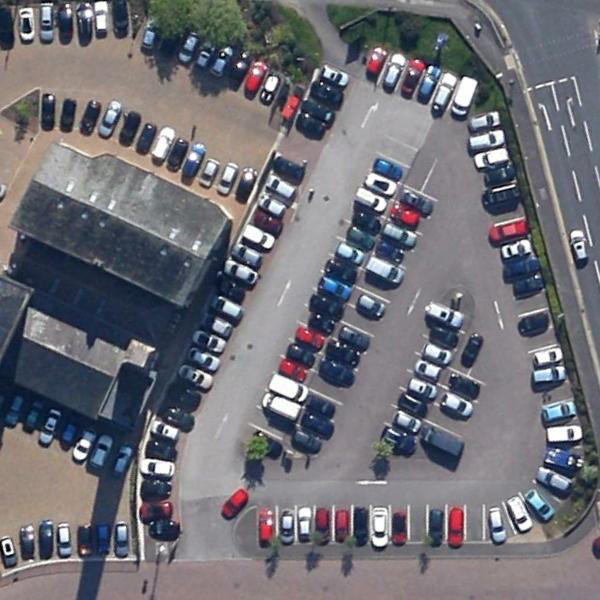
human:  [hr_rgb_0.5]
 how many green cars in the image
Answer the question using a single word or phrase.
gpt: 0